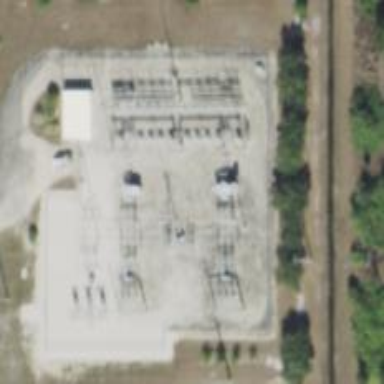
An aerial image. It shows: Switch for power supply.